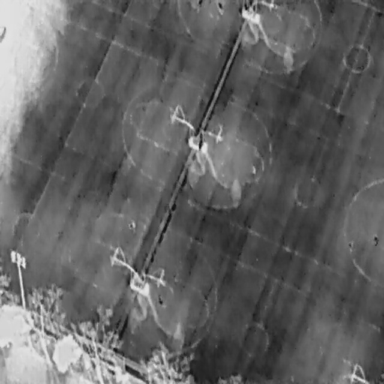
There is a Person in the infrared image.